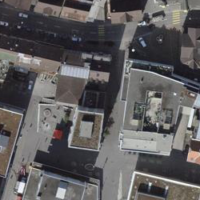
EUNIS habitat code: 54
Species observed at this site:
Chroicocephalus ridibundus
Corvus corone
Podiceps cristatus
Fulica atra
Sturnus vulgaris
Streptopelia decaocto
Pica pica
Aythya fuligula
Columba livia
Fringilla coelebs
Passer domesticus
Corvus corax
Columba palumbus